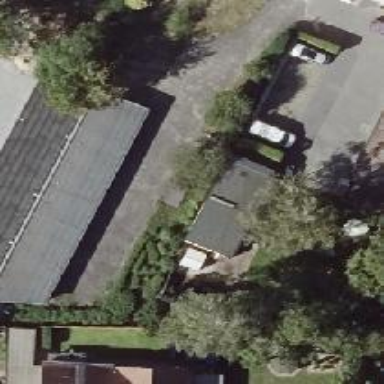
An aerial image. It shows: Garage.